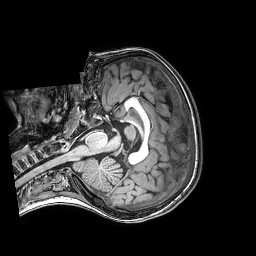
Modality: T1w
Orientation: axial
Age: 6
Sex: female
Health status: healthy